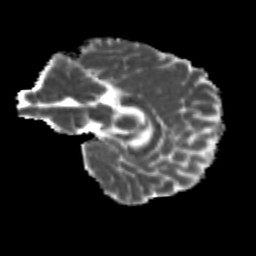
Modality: MD
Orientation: sagittal
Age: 9
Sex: male
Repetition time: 9.4 s
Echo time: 0.089 s